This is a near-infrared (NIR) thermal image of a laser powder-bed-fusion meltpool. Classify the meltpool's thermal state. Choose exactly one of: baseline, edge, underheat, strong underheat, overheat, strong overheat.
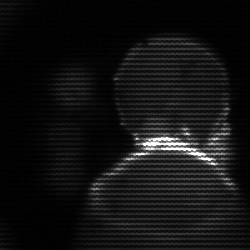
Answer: edge